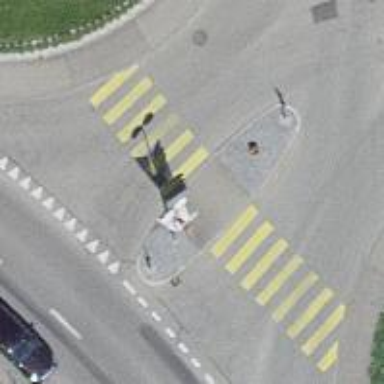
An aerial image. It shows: Zebra crossing on the road.